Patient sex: M
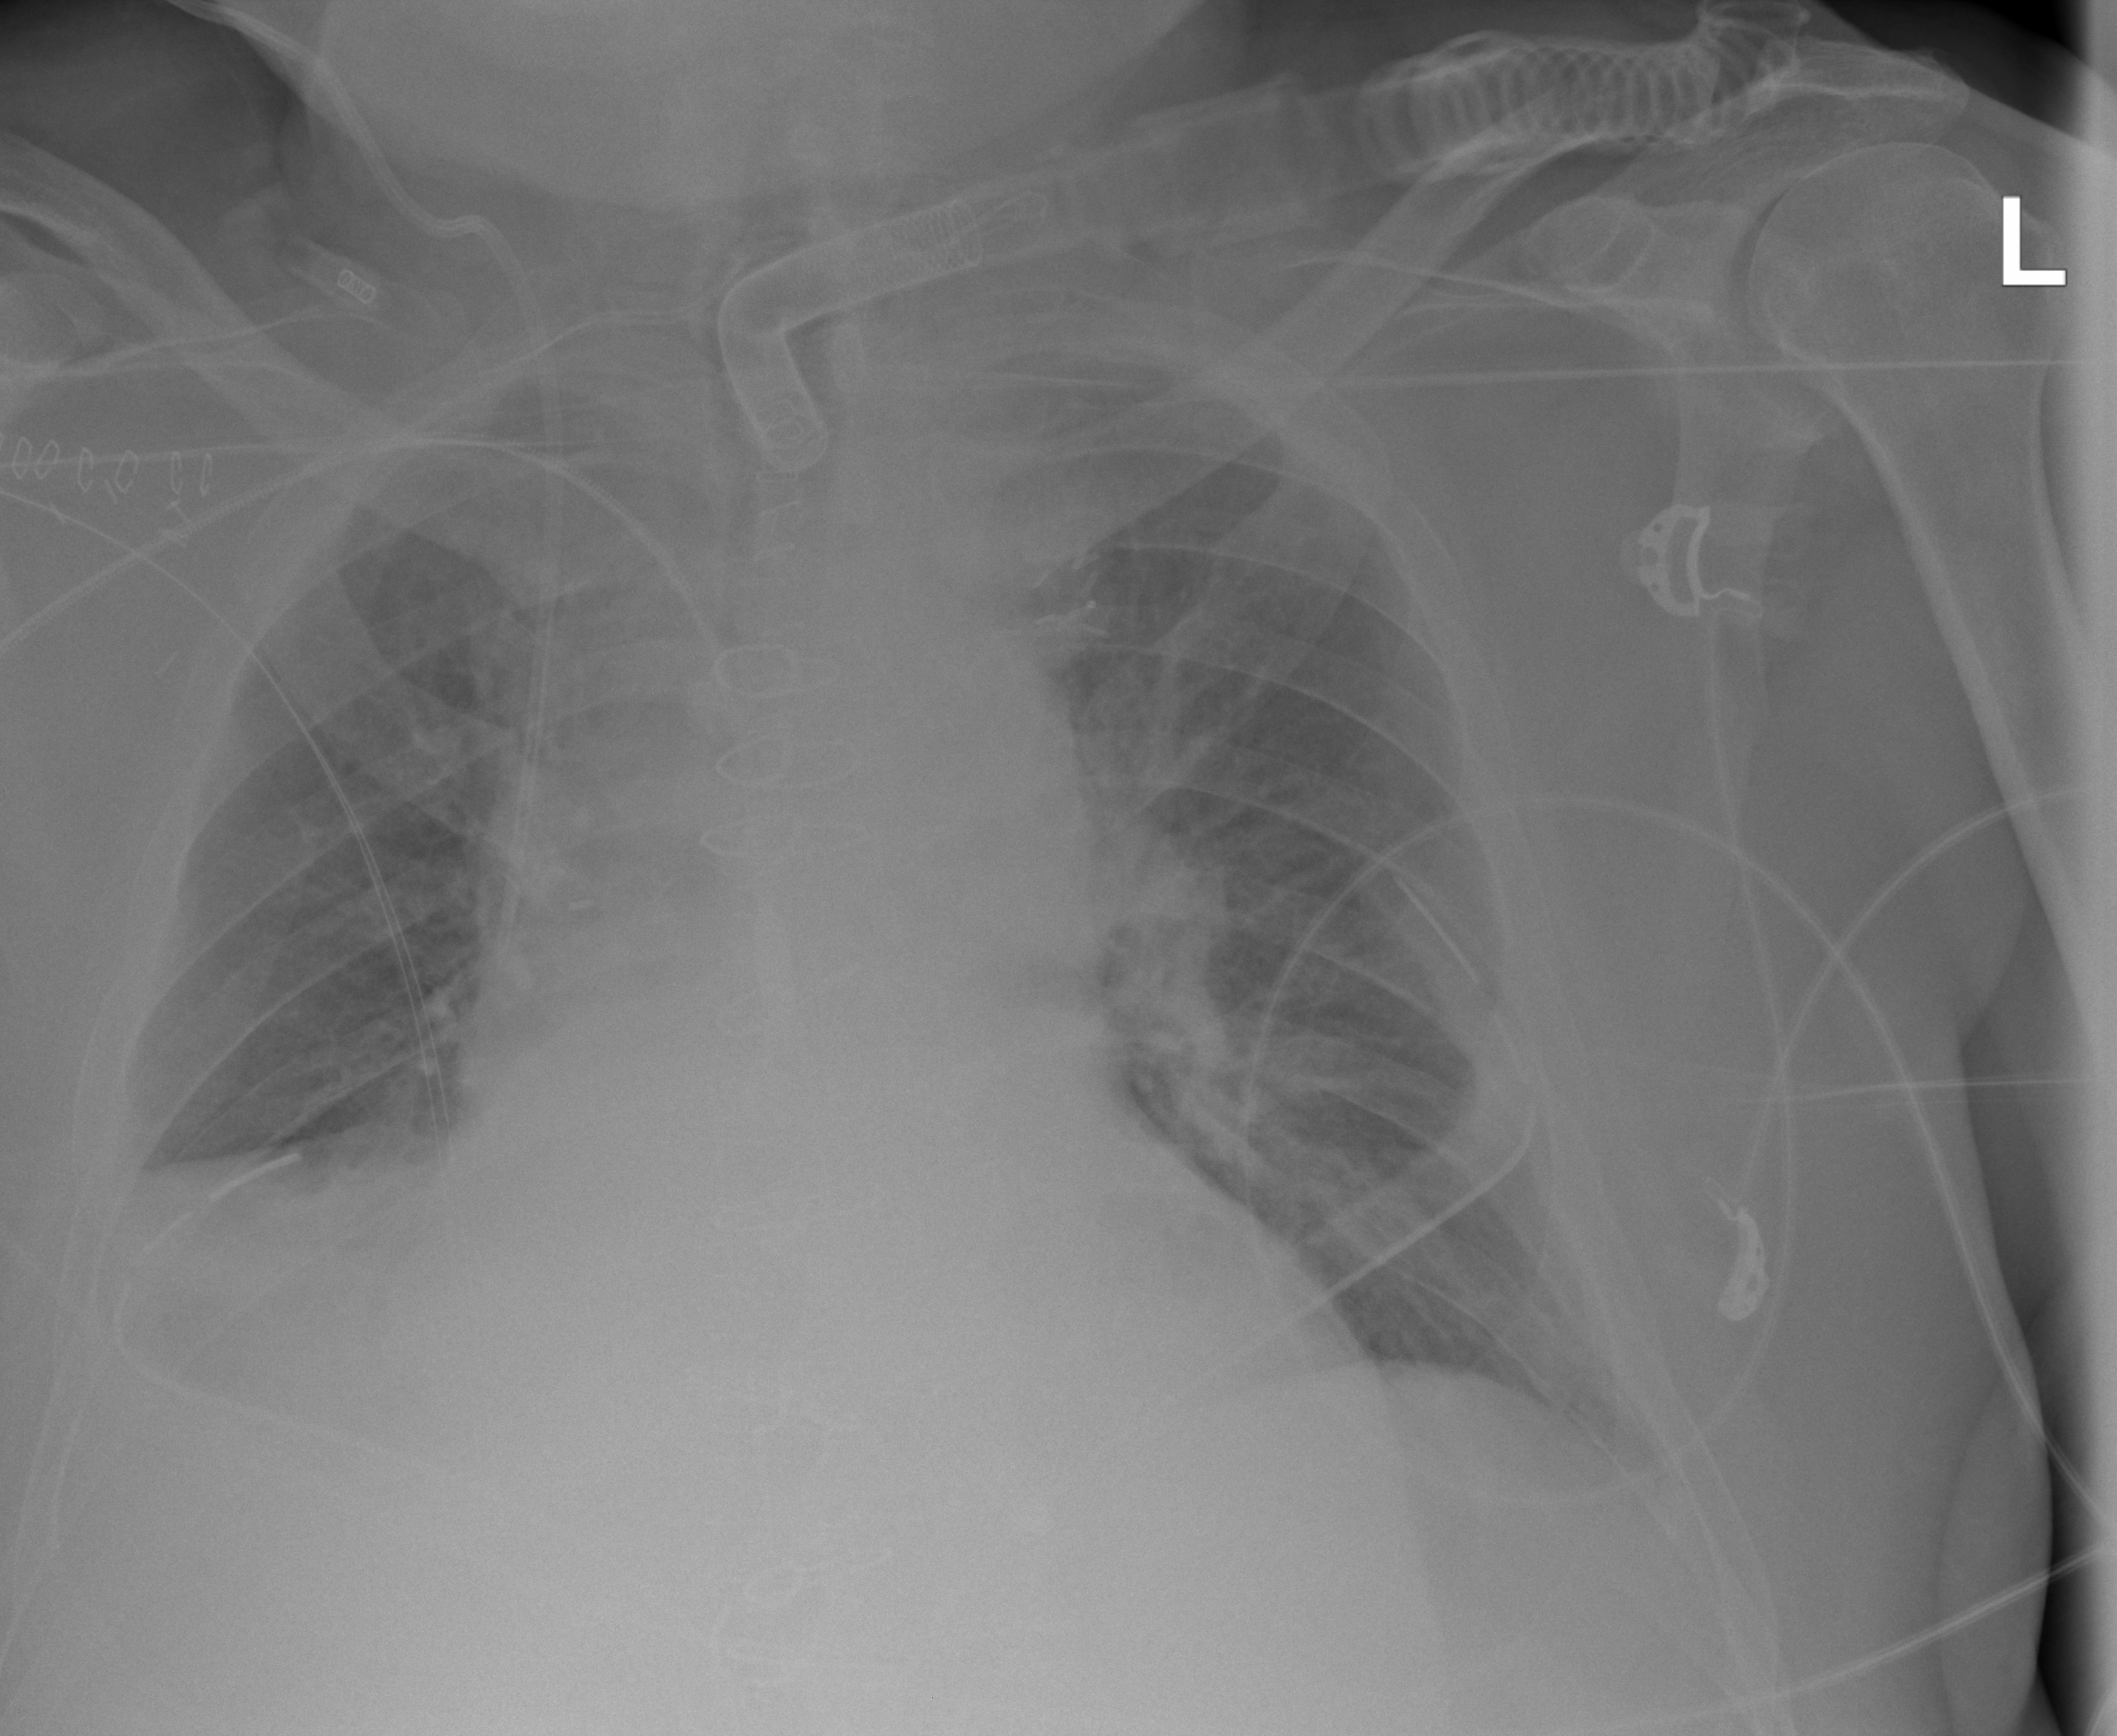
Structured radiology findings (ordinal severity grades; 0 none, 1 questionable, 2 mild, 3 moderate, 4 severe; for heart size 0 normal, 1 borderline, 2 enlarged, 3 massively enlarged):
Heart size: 2
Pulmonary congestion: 2
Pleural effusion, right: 1
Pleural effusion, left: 0
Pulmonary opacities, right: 1
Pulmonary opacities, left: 0
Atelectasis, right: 3
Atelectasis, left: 2